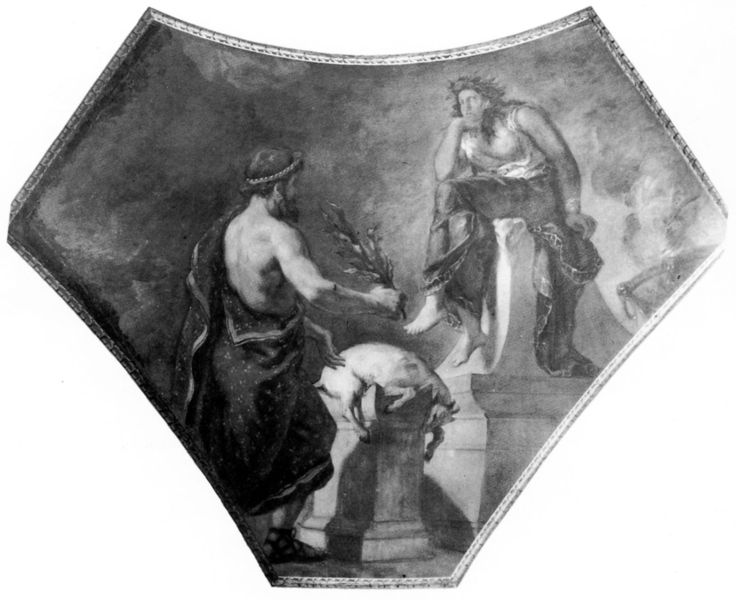
Titel: Pendentife der Kuppel der Gesetzgebung und Beredsamkeit
Künstler: Eugène Delacroix
Standort: Paris, Palais Bourbon (EU - F - Ile-de-France)
Schlagwörter: gemälde, gott, himmel, mann, nackt, umhang, wolken, sitzen, ausschnitt, männer, schwarz, tier, barock, falten, rahmen, sockel, stehen, stein, mantel, renaissance, palme, sandalen, nachdenken, lamm, antike, zweig, schwarzweiß, denker, mythologie, altar, sandale, götter, zeus, toga, opfer, opferung, gottheit, bock, stier, zeige, ziege, tierkopf, deckenmalerei, nachdruck, deckenmalerie, klasizismus, opferbringung